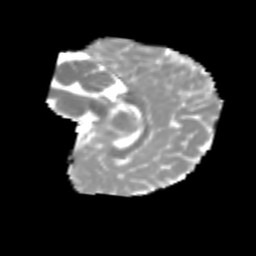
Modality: MD
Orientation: sagittal
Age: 7
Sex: male
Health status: healthy